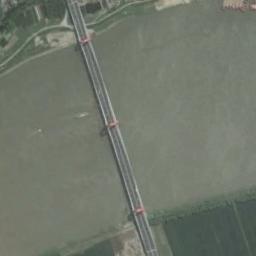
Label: bridge